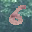
Label: 6